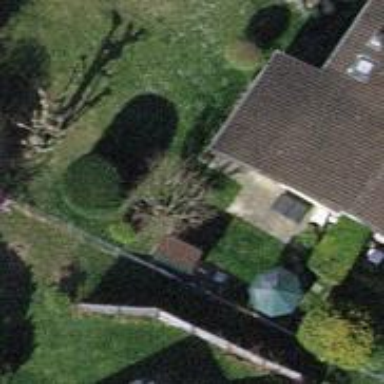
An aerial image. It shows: Garden with deciduous broadleaved trees.